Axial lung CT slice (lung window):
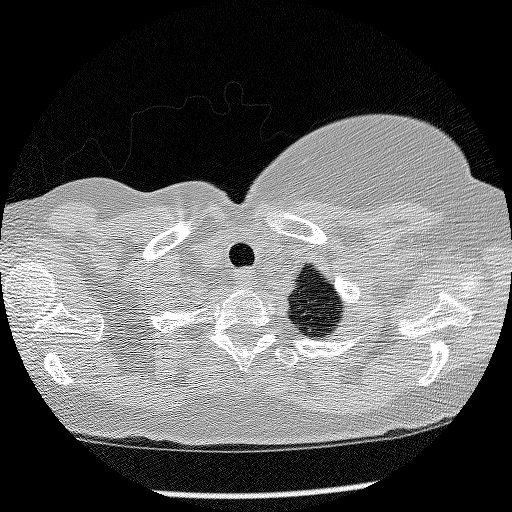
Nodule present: no